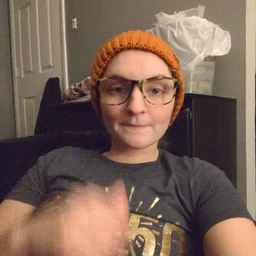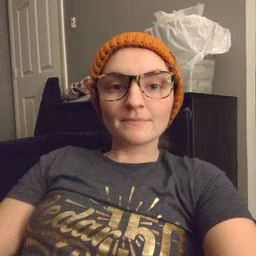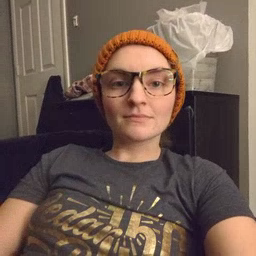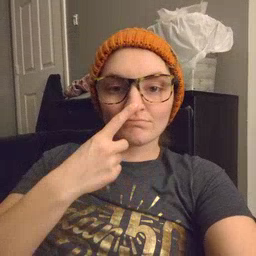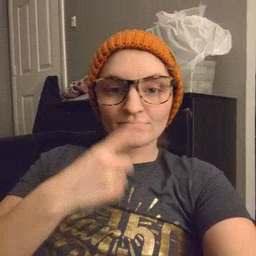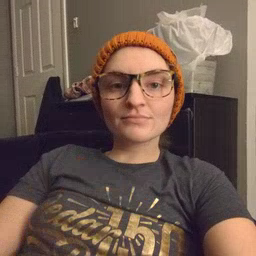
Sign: nose